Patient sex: M
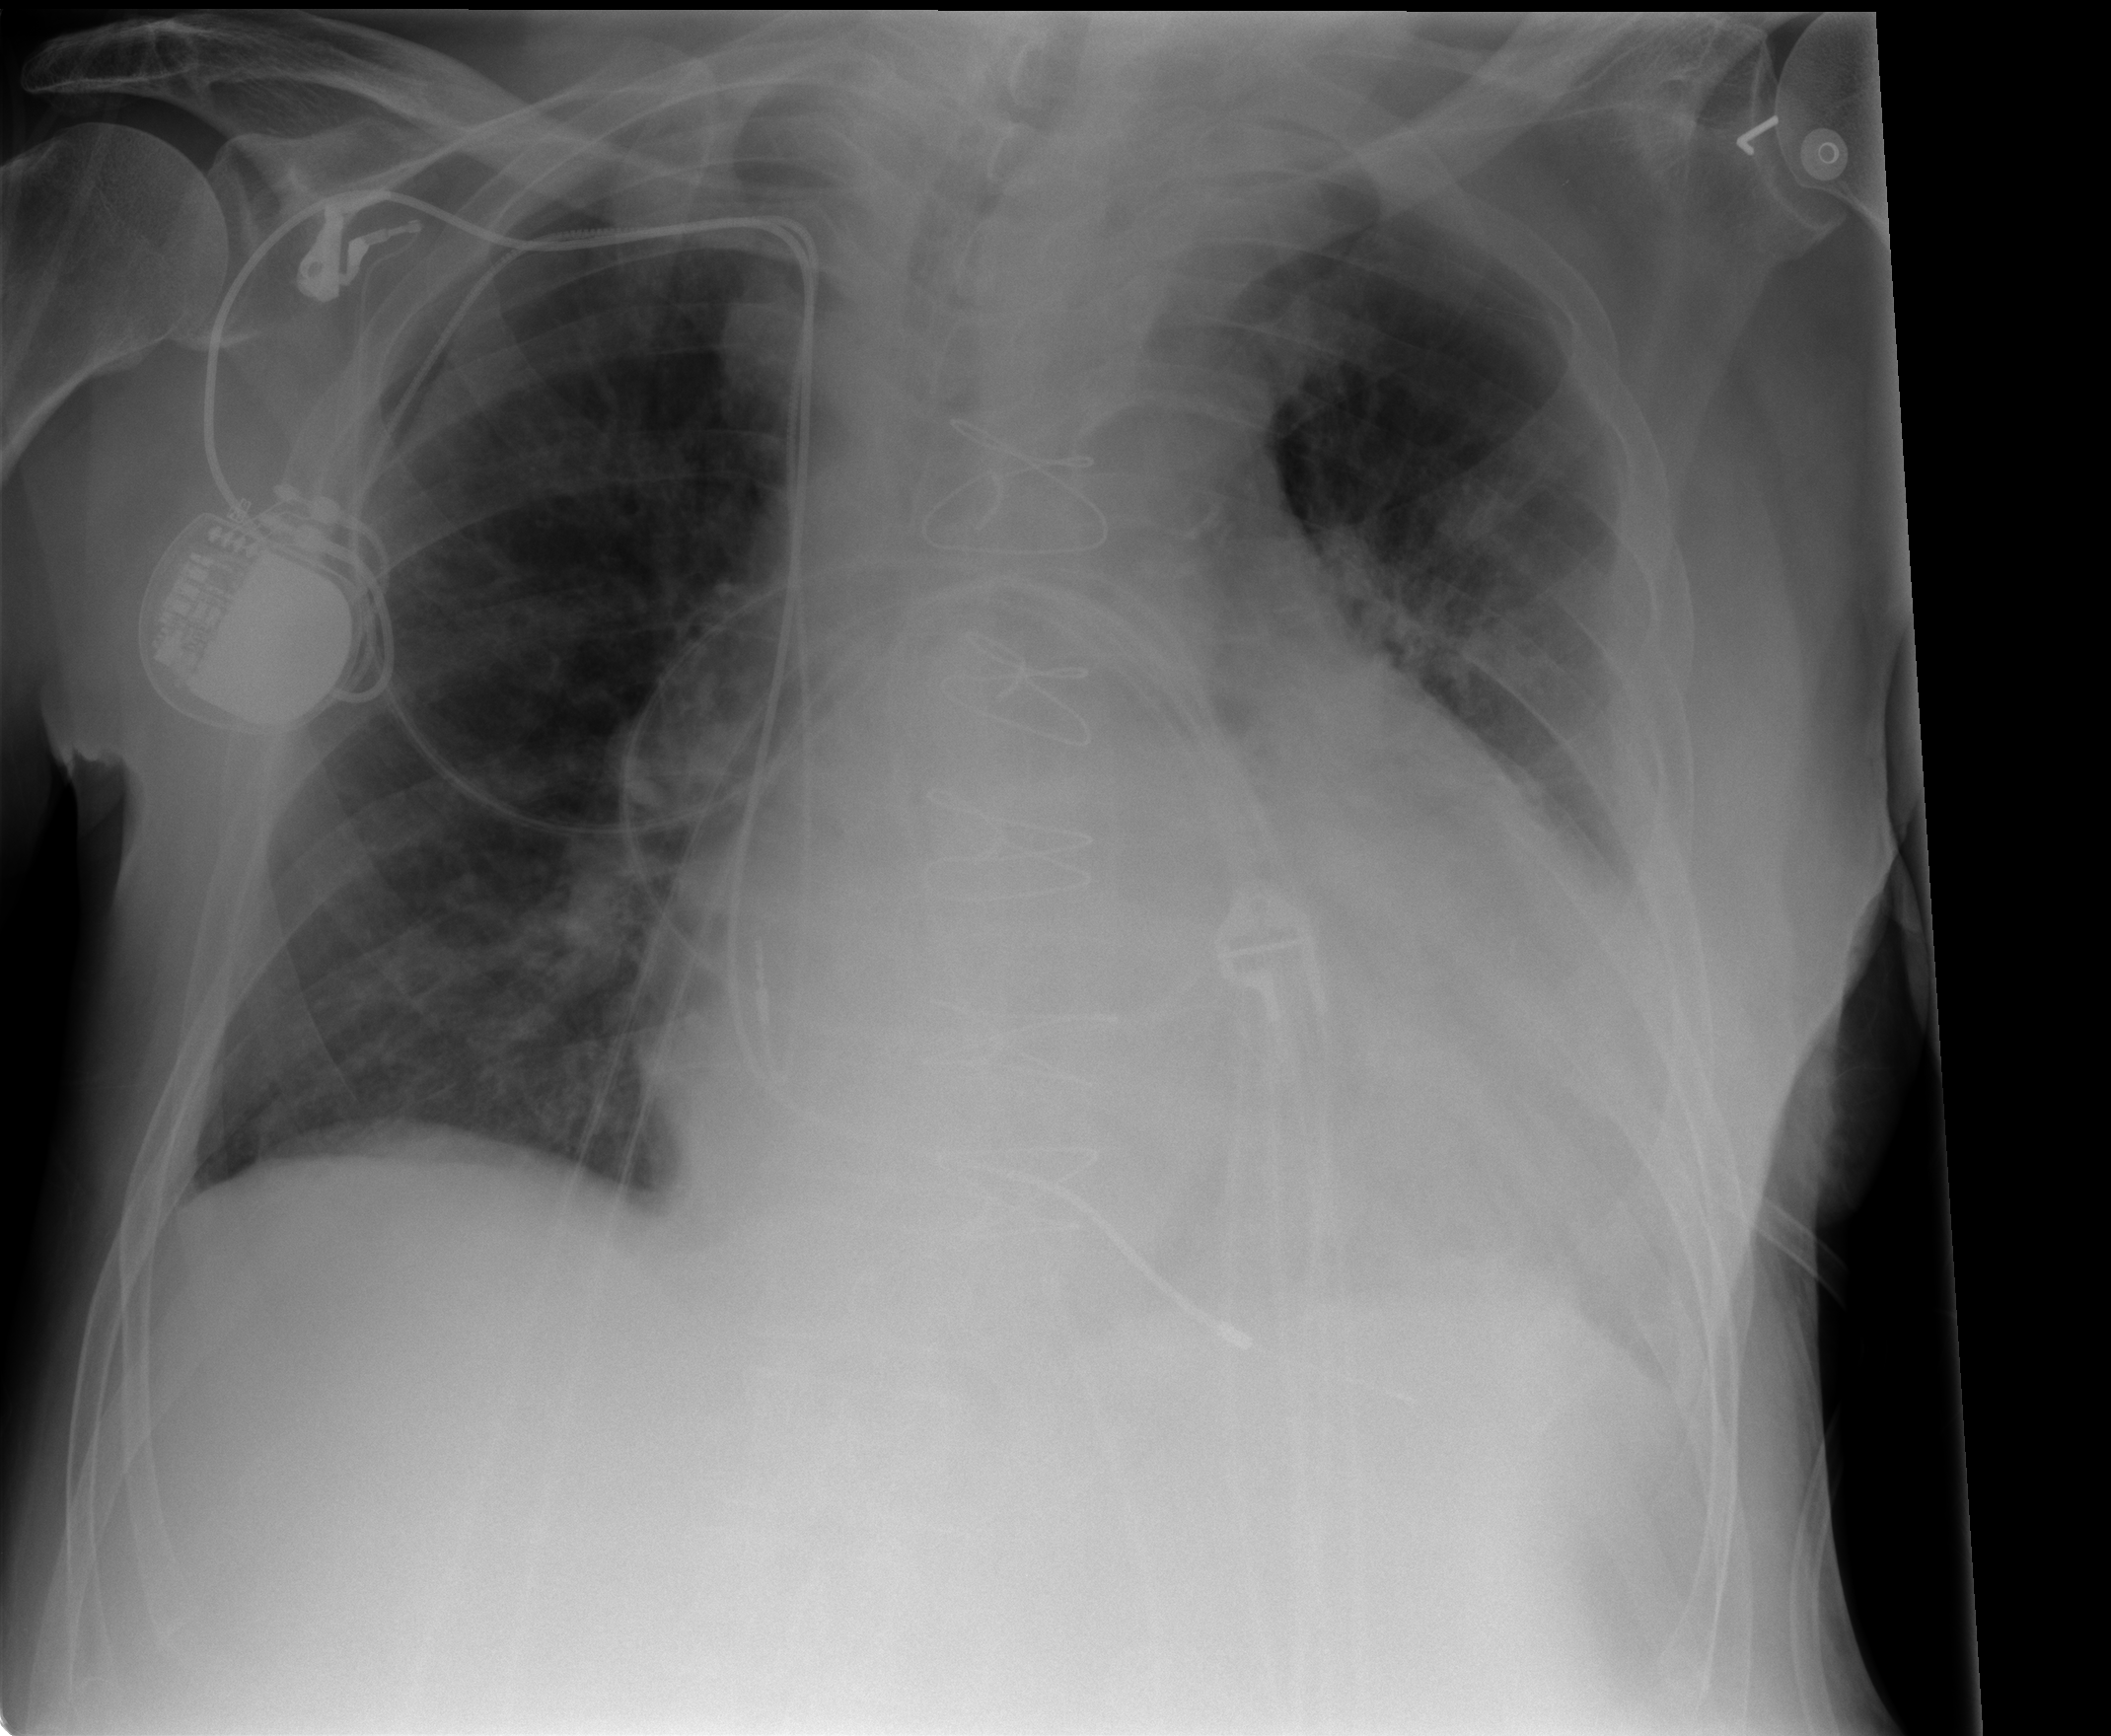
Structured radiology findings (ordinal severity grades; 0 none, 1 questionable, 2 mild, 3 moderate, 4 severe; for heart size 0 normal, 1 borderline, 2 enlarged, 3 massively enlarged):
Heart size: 3
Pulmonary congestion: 2
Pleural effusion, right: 0
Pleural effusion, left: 2
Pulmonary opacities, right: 2
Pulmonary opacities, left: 2
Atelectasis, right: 0
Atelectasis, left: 2